Chest X-ray. View position: AP
Patient age: 58
Patient sex: M
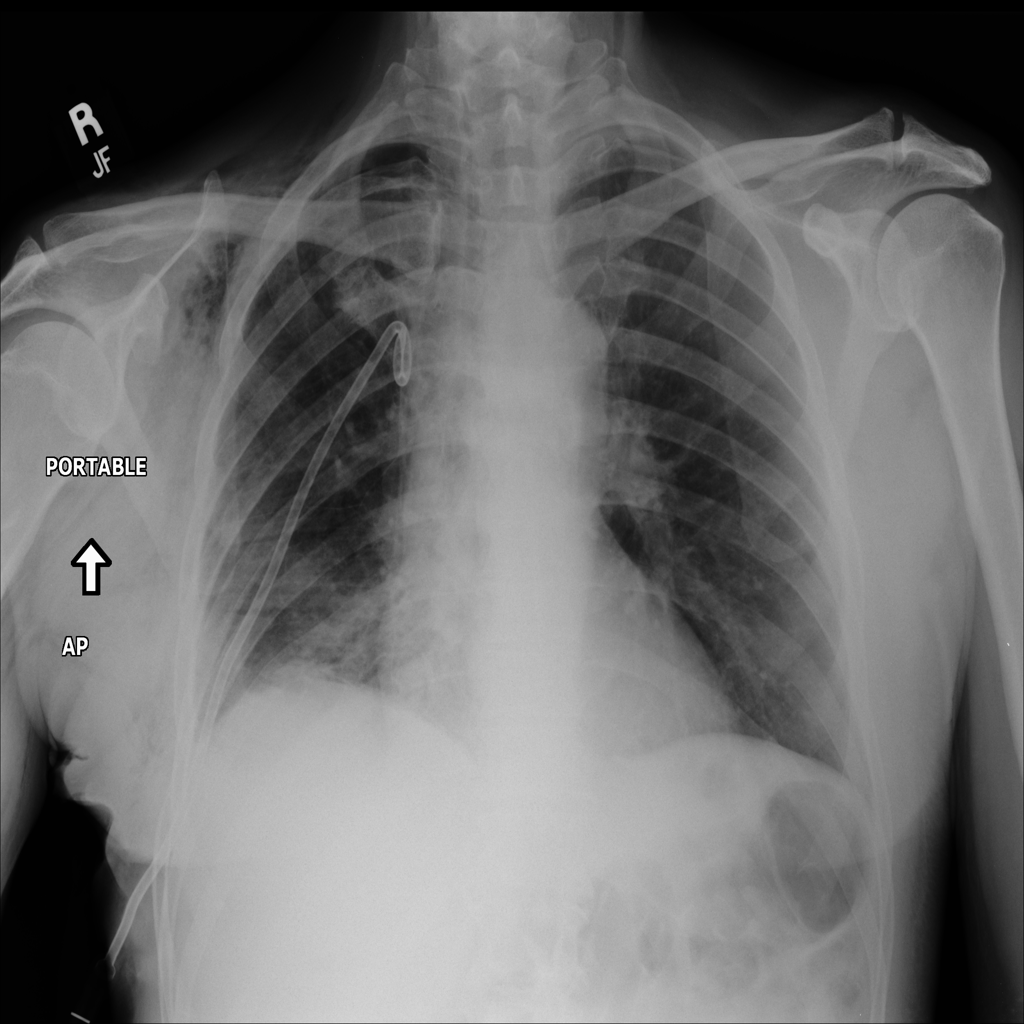
Finding: Pneumothorax